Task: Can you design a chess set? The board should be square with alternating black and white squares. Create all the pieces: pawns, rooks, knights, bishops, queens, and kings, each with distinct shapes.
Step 2142:
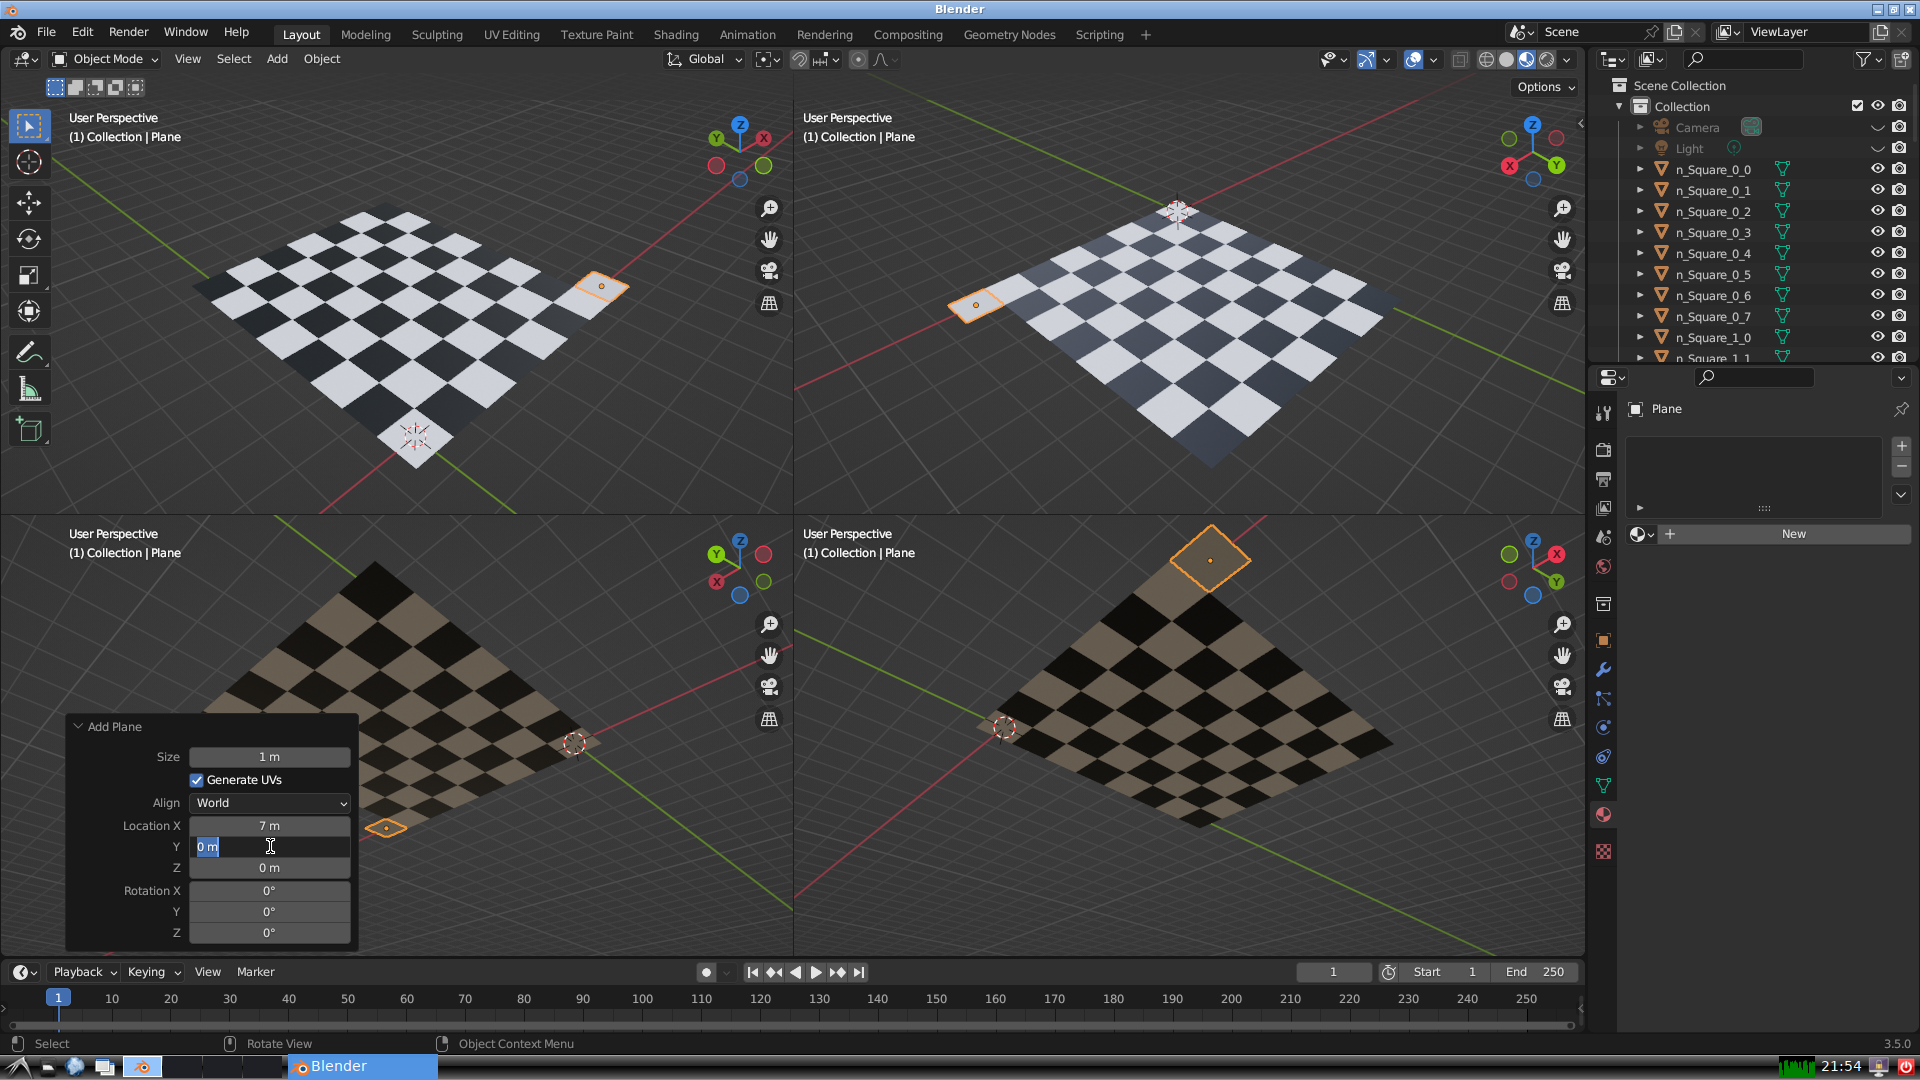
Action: input_text: 0.0